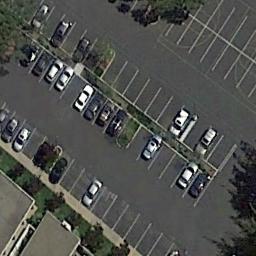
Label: parking_lot